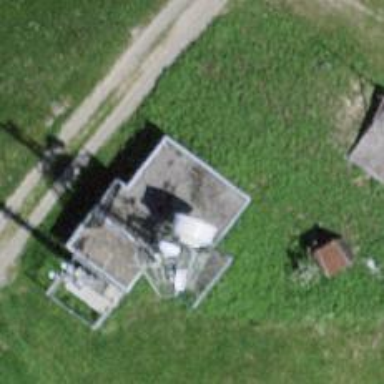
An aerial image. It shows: Antenna.